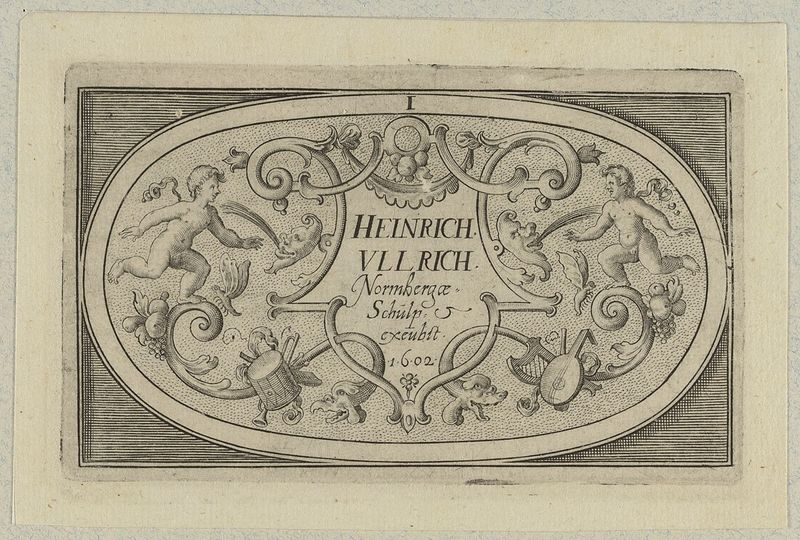
Titel: Dosendeckel mit Schweifgroteske auf gepunztem Grund, Titelblatt einer Folge von Dosendeckeln
Künstler: Heinrich Ullrich
Standort: Hamburg
Institution: Museum für Kunst und Gewerbe Hamburg
Schlagwörter: renaissance, papier, grafik, graphik, ornamente, fotografie, photographie, druckgraphik, druckgrafik, stich, putten, kupferstich, putti, amoretten, groteske, musikinstrumente, vignette, gerippt, reproduktionen, druckerzeugnisse, 1602, schweifwerk, ornamentstich, vorlageblätter, schweifgroteske, heinrich ullrich